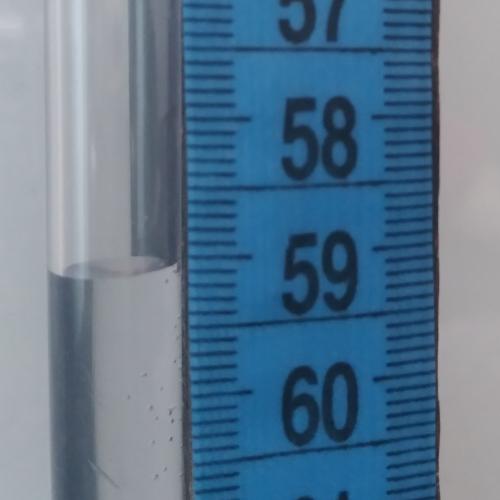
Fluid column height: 59.1 cm